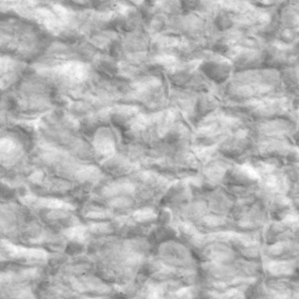
Label: non_frost